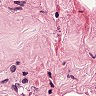
Metastatic tissue present: no